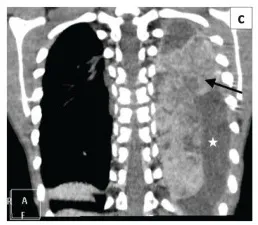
(a-c) Axial, sagittal and coronal contrast-enhanced computed tomography images demonstrate left pleural-based masses which enhance heterogeneously (solid black arrows) with patchy hypodense regions suggestive of necrosis. There is an associated large complex left pleural effusion (white star), atelectasis of the left lung and mediastinal shift to the right. There were no associated intra-tumoural calcifications. Figure 2A - Note the extra-thoracic extension of the mass anteriorly via the intercostal spaces (white arrow) and another pleural-based mass that is inseparable from the pleural pericardial reflection (broken black arrow).
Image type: radiology (ct)